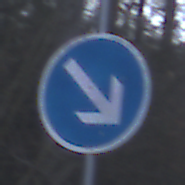
Verkehrszeichen: VorgeschriebeneVorbeifahrtRechts
Umgebung: Outdoor, Nature
Tageszeit: MorningAfternoon
Wetter: Overcast
Licht: Natural
Jahreszeit: Winter
Kontrast: LowContrast